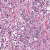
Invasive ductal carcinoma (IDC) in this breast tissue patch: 1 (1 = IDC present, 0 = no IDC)